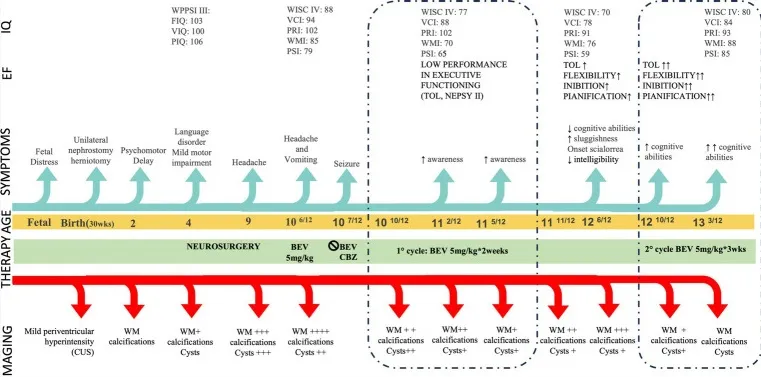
Clinical timeline. CUS: Cranial Ultrasonography, EF: Executive Functioning, FIQ: Full IQ, IQ: Intelligence Quotient, PIQ: Performance IQ, PRI: Perceptual Reasoning Index, PSI Processing Speed Index TOL: Tower of London, VCI: Verbal Comprehension Index, VIQ: Verbal Index, WM: White Matter, WMI Working Memory Index. Age is given in years. Modifications in neuroradiological features are shown as '+' in consideration of the involvement of WM, calcifications, and cysts: + mild ++ moderate +++ severe ++++ extremely severe. WM assessment refers to represent severity of leukodystrophy and not its topology. Similarly, cysts evaluation refers to qualitative assessment.
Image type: chart (chart)